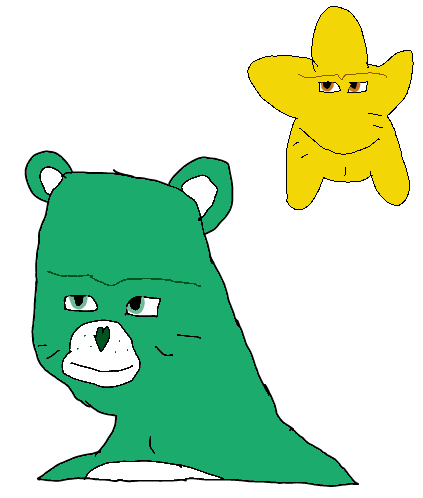
Label: 5_Boomer